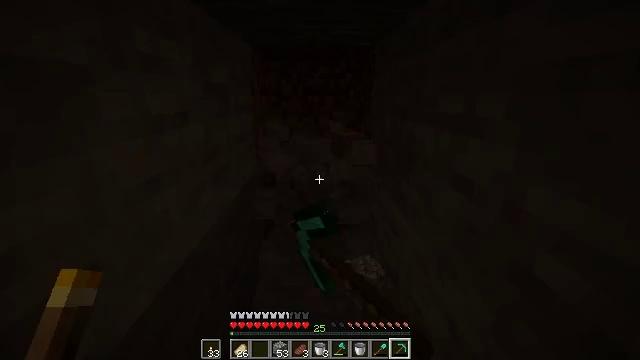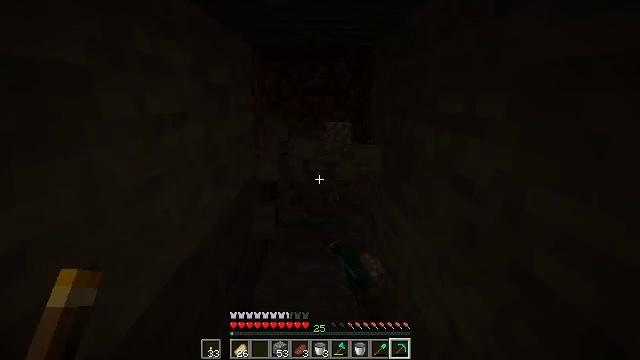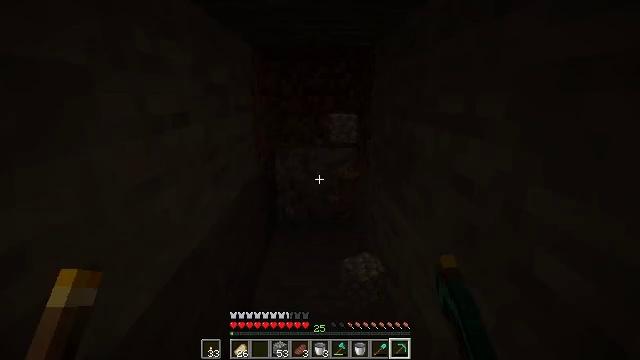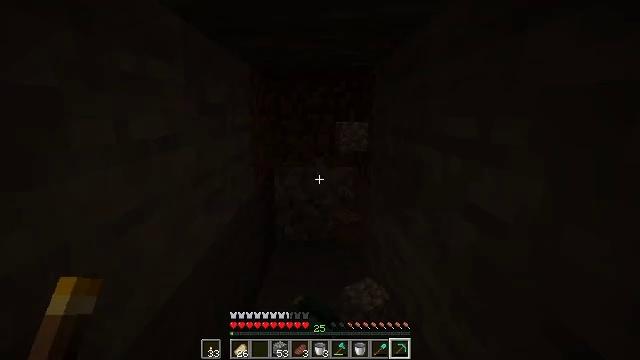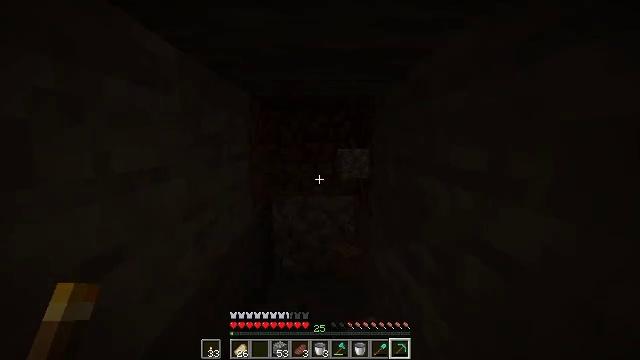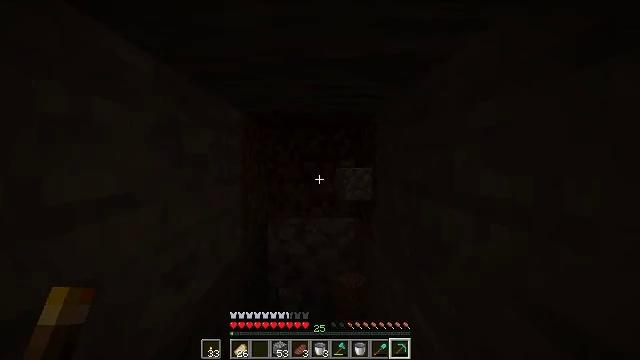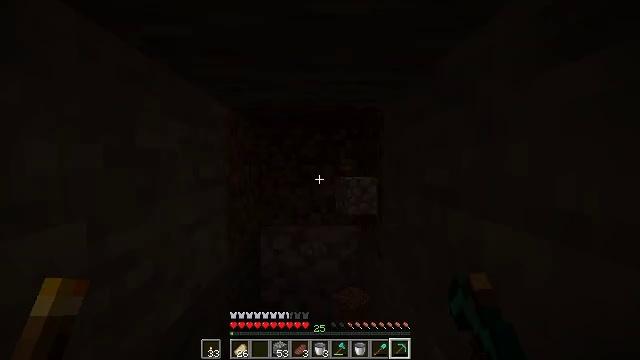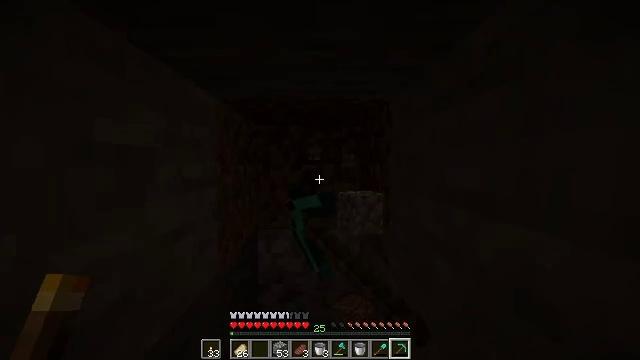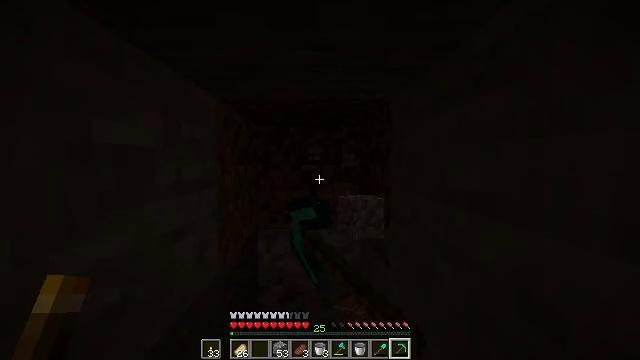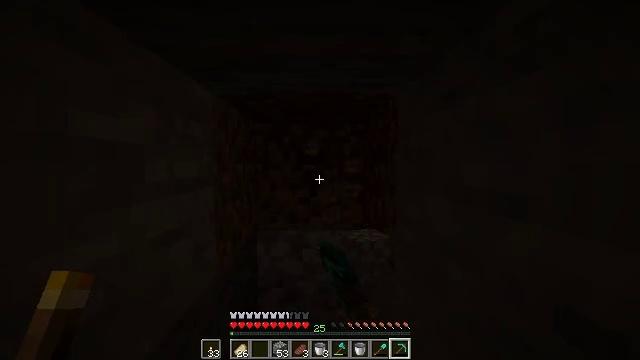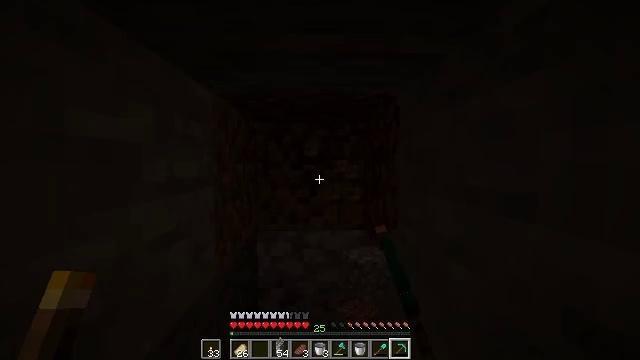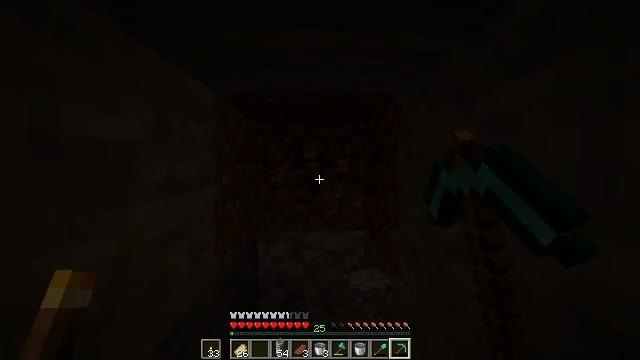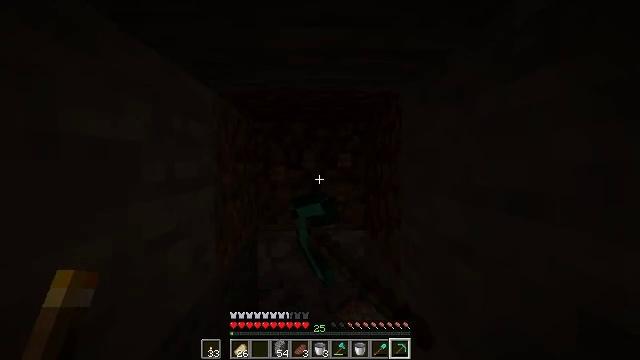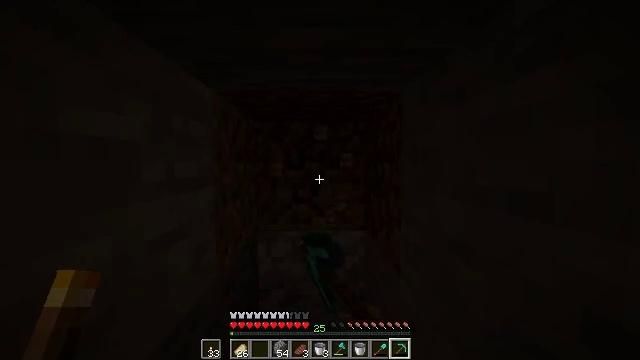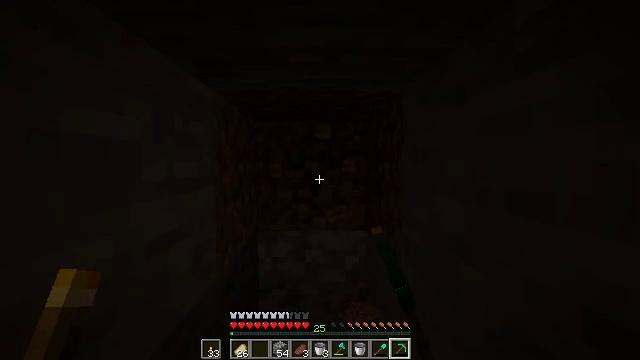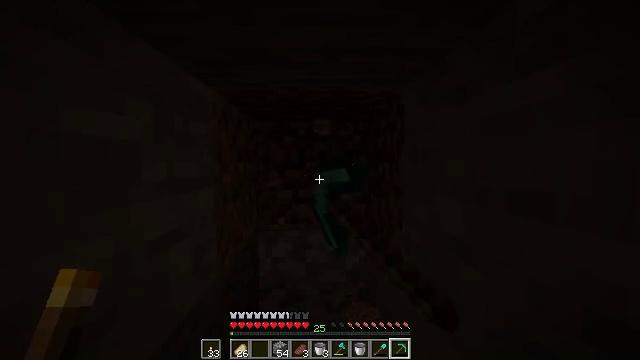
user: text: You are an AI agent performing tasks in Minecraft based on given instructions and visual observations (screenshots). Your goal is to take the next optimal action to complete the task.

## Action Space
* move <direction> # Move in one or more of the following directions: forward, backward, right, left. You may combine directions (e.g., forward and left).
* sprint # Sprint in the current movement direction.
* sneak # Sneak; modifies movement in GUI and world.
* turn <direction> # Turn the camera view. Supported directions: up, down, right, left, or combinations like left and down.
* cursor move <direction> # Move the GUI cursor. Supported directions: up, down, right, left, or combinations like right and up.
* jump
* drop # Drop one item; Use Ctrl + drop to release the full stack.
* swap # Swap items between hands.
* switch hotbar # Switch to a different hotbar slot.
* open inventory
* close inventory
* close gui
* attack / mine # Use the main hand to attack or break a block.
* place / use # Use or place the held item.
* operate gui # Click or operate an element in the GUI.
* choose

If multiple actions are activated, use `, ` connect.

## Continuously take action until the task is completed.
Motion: motion action
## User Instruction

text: Attack the ground to gather dirt.
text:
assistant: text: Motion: attack / mine
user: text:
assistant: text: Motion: attack / mine
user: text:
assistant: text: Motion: move forward, turn up, attack / mine
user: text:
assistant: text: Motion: move forward, turn up, attack / mine
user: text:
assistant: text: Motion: move forward, turn up, attack / mine
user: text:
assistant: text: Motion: move forward, attack / mine
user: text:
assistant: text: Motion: attack / mine
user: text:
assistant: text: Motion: attack / mine
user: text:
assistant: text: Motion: attack / mine
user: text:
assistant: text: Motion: attack / mine
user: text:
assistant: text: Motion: attack / mine
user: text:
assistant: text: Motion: attack / mine
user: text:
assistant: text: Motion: attack / mine
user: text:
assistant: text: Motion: attack / mine
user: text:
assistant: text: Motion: attack / mine
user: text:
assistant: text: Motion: attack / mine
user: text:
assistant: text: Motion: attack / mine
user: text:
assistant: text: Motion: attack / mine
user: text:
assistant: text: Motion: attack / mine
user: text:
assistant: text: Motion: attack / mine
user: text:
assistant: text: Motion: attack / mine
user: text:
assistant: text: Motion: attack / mine
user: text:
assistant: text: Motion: turn down, attack / mine
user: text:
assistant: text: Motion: attack / mine